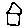
Label: house